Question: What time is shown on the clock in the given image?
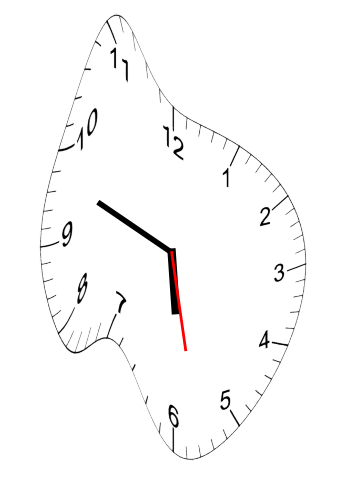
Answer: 05:48:28